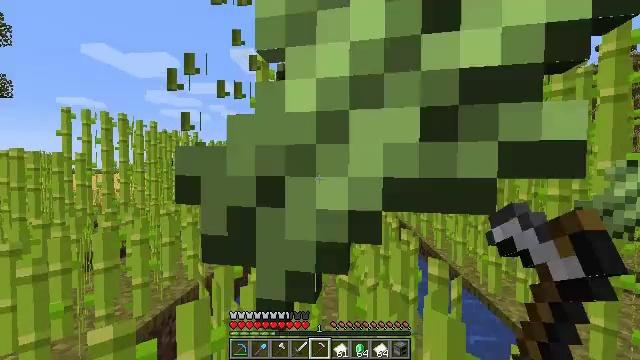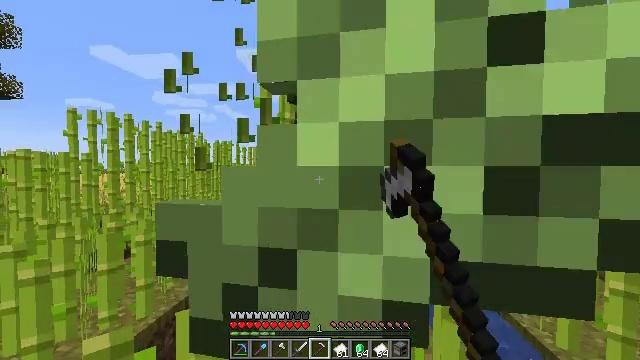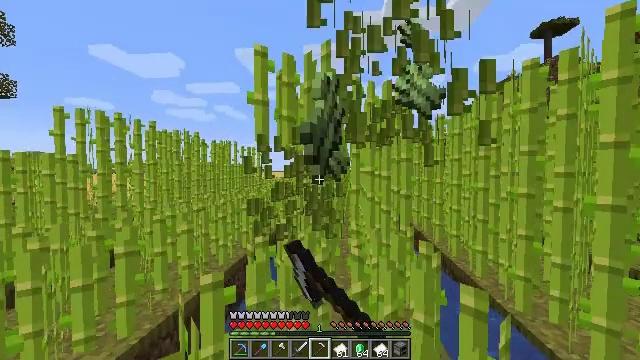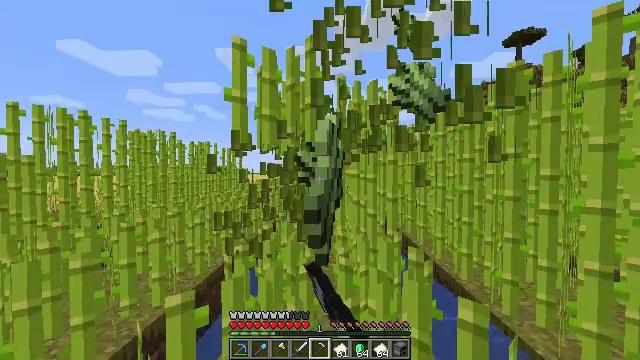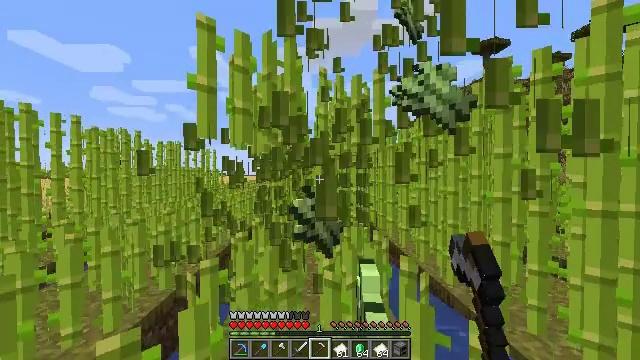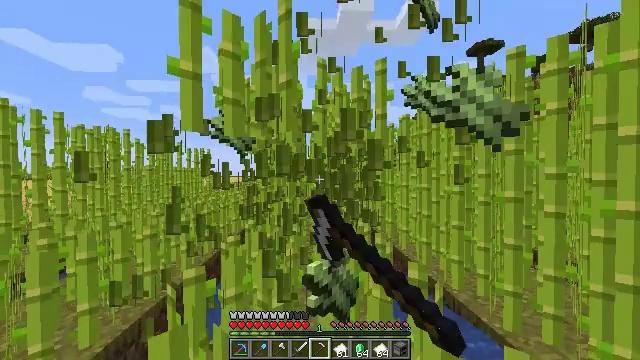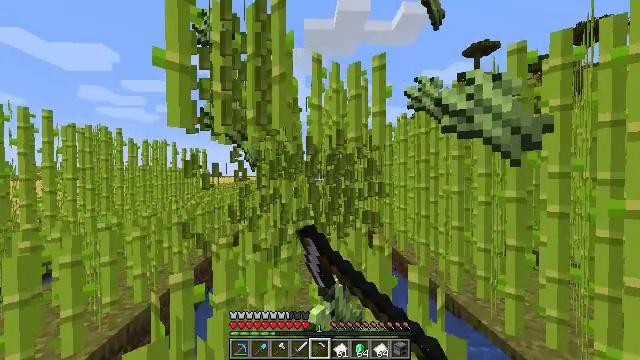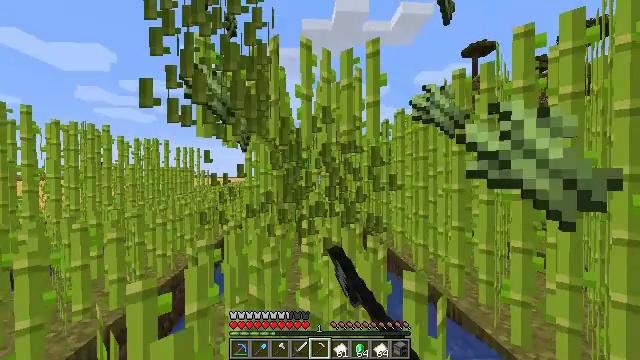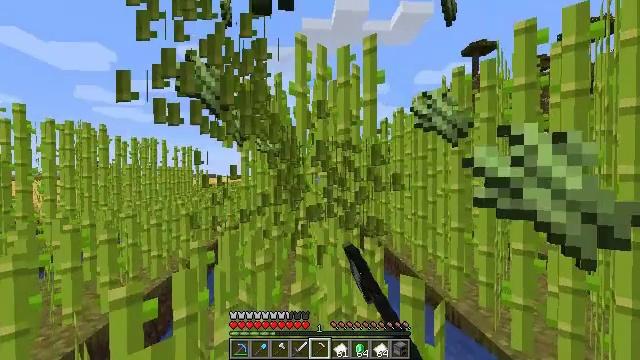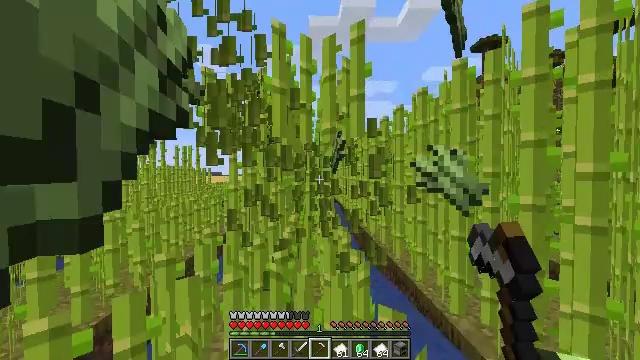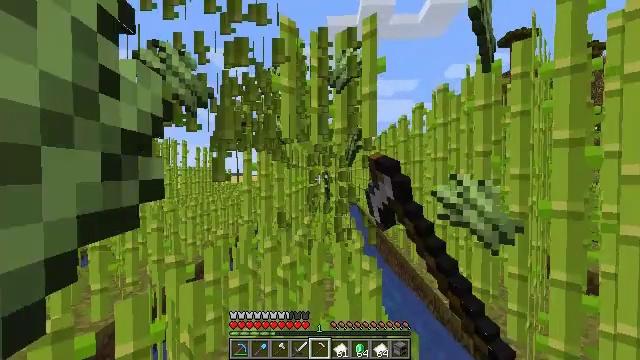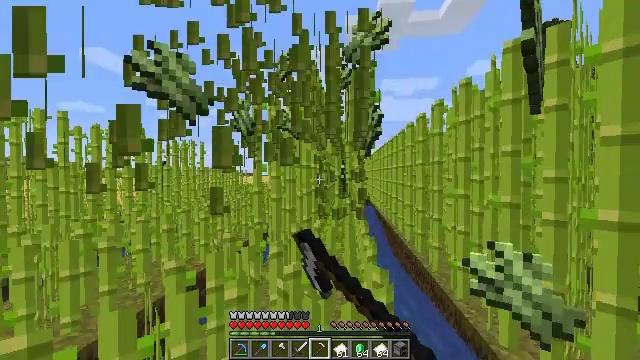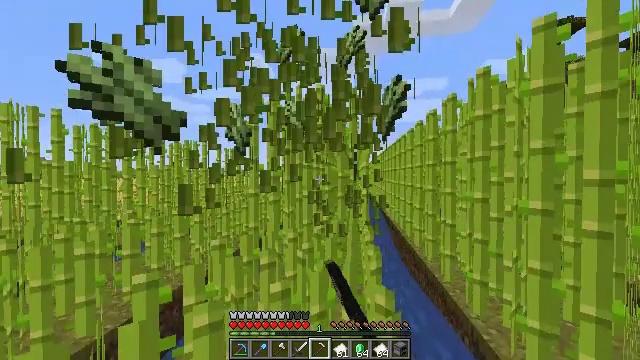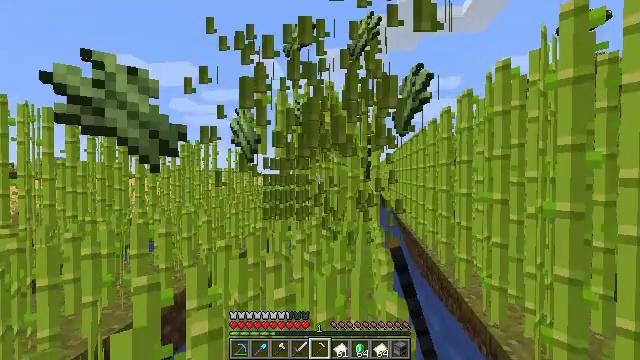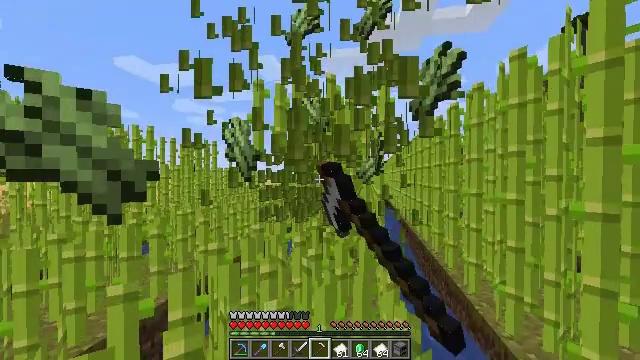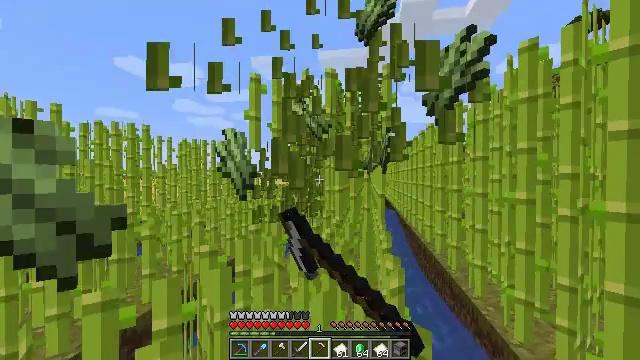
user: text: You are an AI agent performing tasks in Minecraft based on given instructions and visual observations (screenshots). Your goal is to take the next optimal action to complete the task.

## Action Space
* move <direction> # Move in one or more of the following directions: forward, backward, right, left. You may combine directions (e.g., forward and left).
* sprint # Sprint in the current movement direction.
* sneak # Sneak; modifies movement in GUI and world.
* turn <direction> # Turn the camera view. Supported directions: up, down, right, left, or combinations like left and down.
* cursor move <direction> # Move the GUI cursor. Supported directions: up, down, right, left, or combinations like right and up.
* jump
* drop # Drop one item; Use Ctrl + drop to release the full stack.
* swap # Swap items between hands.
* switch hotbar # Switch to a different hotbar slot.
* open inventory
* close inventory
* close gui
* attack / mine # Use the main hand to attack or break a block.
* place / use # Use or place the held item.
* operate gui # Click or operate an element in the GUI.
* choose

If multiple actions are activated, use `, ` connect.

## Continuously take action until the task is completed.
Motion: motion action
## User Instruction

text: Cut down the sugar cane stalks.
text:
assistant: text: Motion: move forward, turn left, attack / mine
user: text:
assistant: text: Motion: move forward, attack / mine
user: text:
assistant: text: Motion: move forward, turn right, attack / mine
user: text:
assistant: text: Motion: move forward, turn right, attack / mine
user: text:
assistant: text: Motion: move forward, attack / mine
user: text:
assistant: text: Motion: move forward and move right, attack / mine
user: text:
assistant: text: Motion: move forward and move right, attack / mine
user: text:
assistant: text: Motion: move forward and move right, attack / mine
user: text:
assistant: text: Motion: move forward and move right, turn left, attack / mine
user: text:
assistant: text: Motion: move forward, turn left, attack / mine
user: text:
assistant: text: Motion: move forward, turn left, attack / mine
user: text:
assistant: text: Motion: move forward, turn left, attack / mine
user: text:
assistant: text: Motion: move forward, turn left, attack / mine
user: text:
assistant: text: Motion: move forward, attack / mine
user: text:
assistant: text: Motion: move forward, attack / mine
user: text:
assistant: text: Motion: move forward, turn right, attack / mine
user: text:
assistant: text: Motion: move forward, turn right, attack / mine
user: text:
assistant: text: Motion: move forward, turn right, attack / mine
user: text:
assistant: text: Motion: move forward, turn right, attack / mine
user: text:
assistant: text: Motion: move forward, attack / mine
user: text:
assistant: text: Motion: move forward, turn left, attack / mine
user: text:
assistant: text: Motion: move forward, turn left, attack / mine
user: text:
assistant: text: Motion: move forward, turn left, attack / mine
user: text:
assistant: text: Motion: move forward, turn left, attack / mine
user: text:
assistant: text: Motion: move forward, attack / mine
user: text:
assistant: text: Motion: move forward, attack / mine
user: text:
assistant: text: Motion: move forward, attack / mine
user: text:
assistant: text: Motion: move forward, turn right, attack / mine
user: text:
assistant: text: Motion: move forward and move right, turn right, attack / mine
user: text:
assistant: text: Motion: move forward and move right, turn right, attack / mine